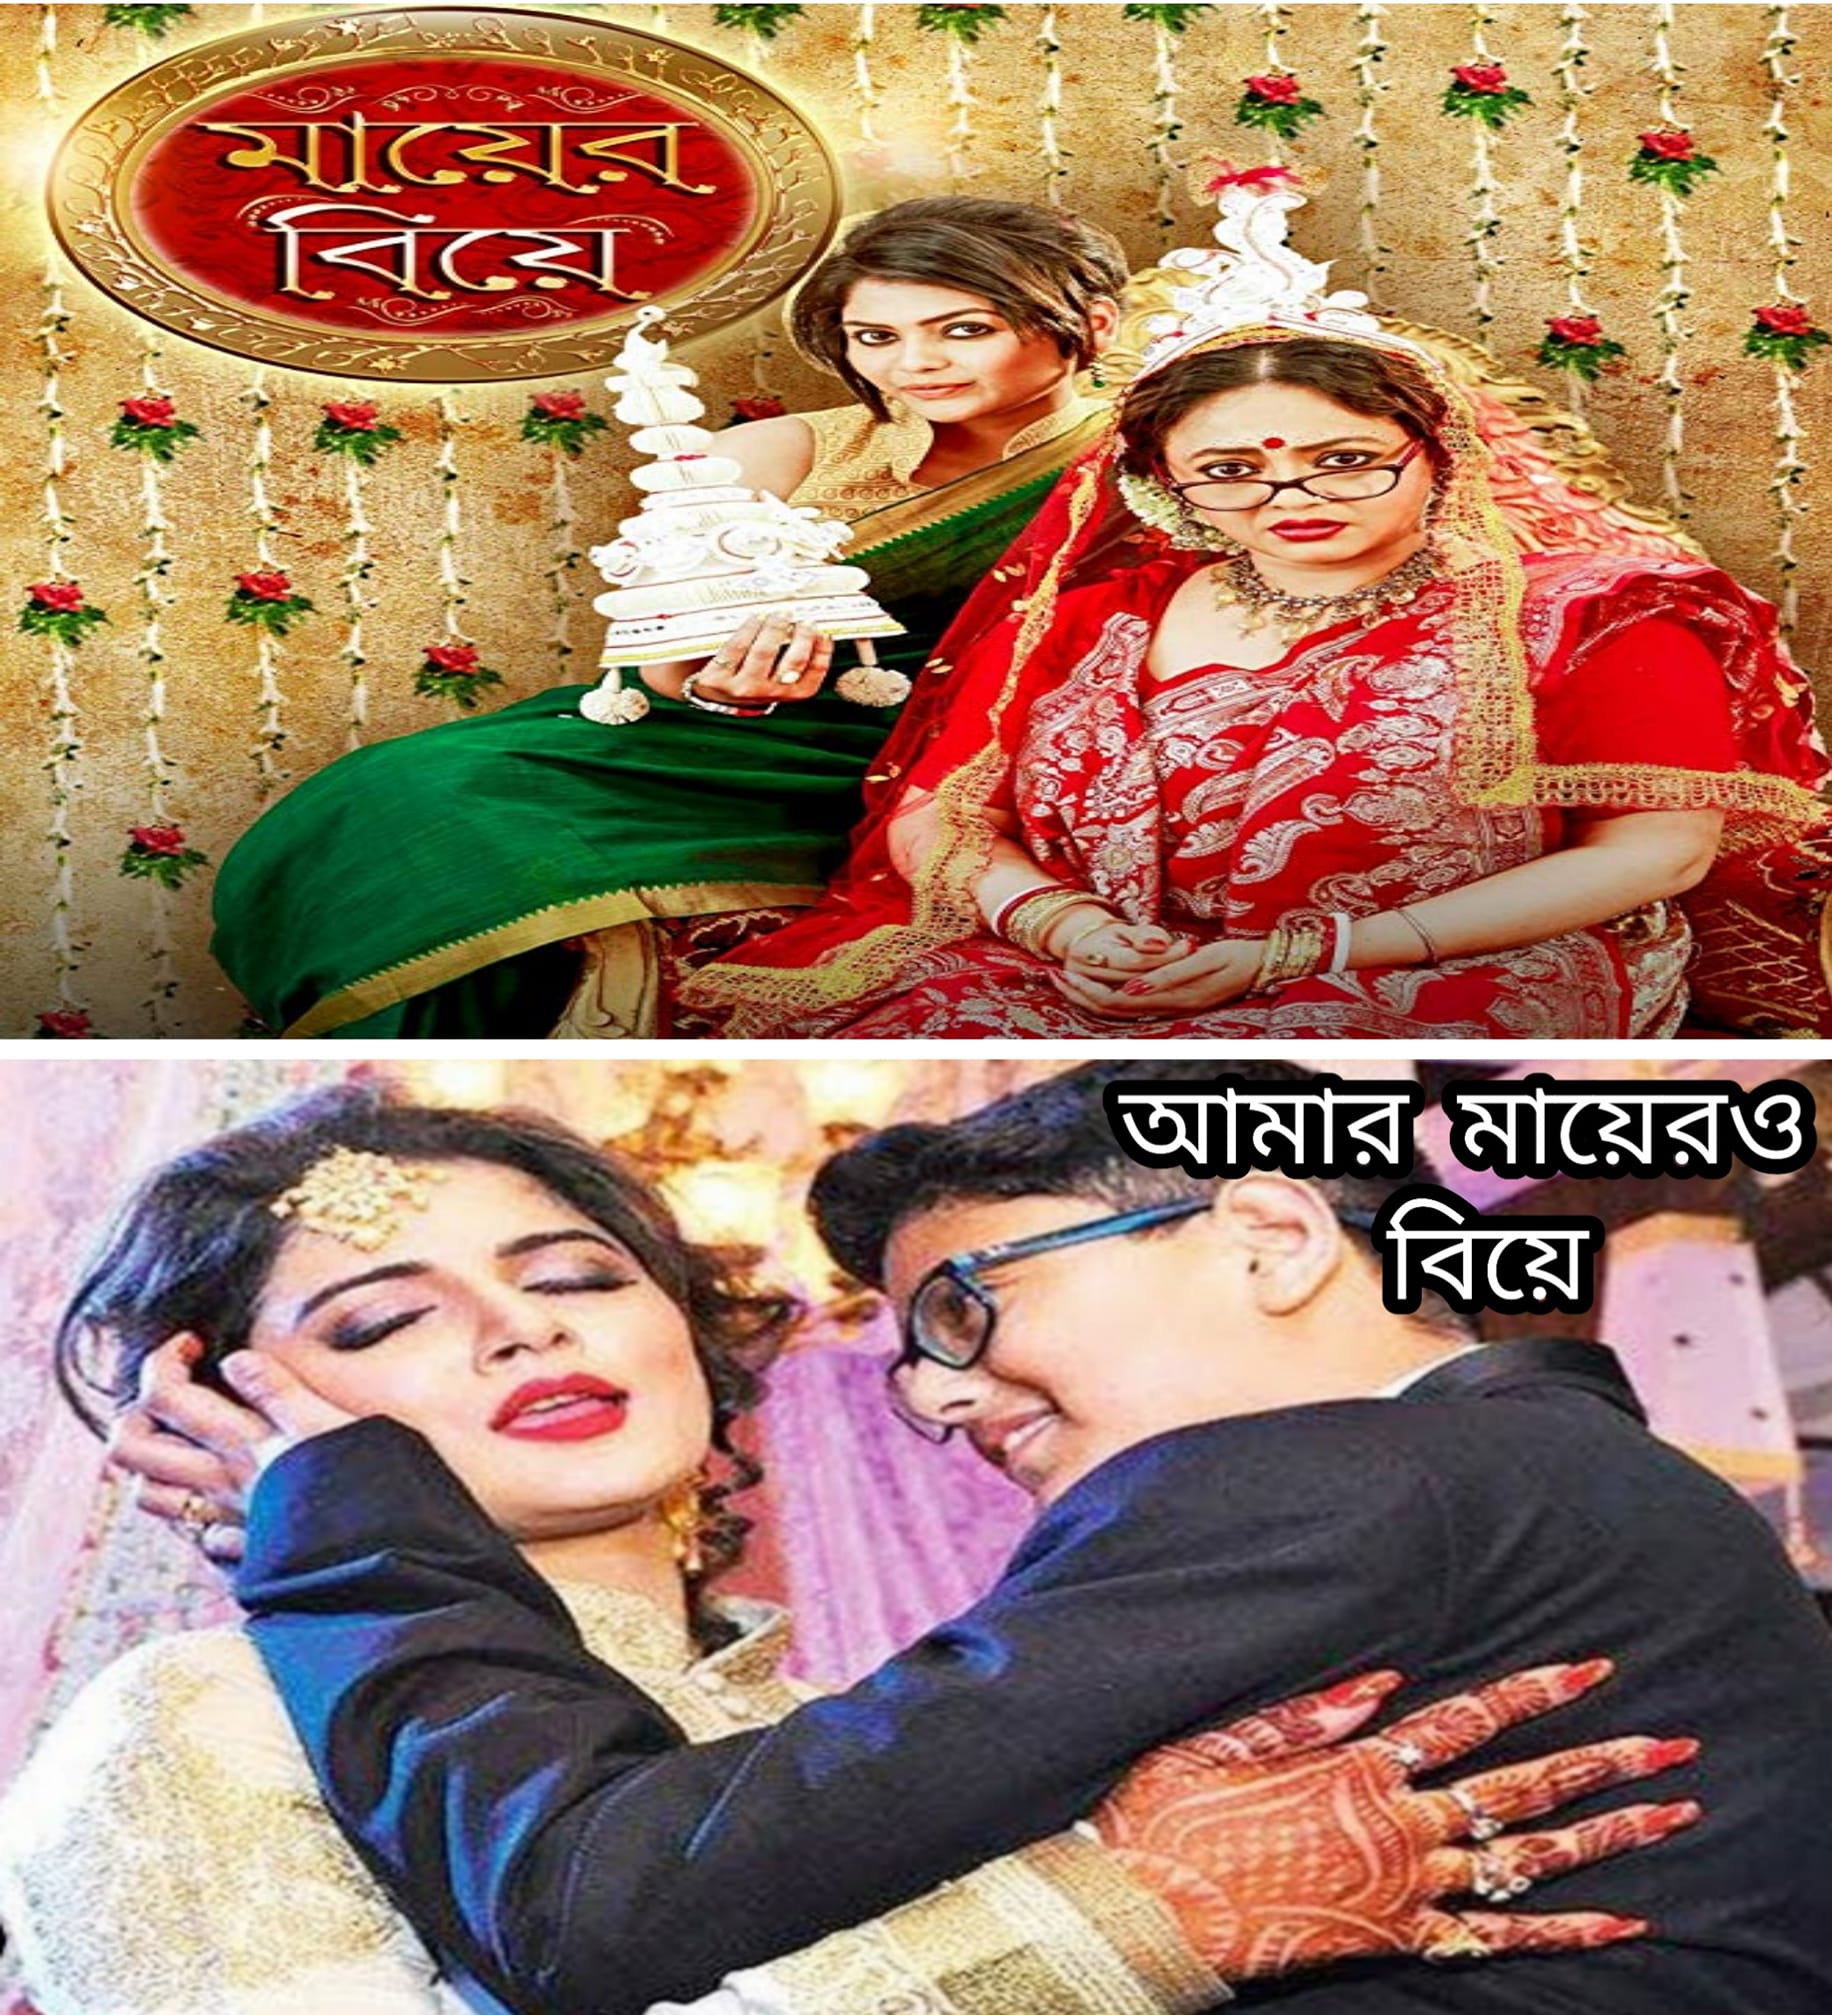
Caption: মায়ের বিয়ে    আমার মায়েরও বিয়ে
Label: hate